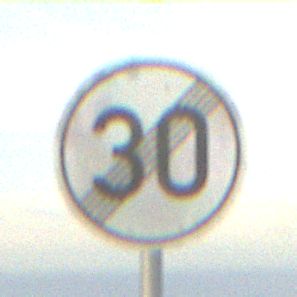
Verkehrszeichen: EndeGeschwindigkeit30
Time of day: SunriseSunset
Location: Outdoor (Nature)
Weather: PartlyCloudy
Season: Summer
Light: Natural